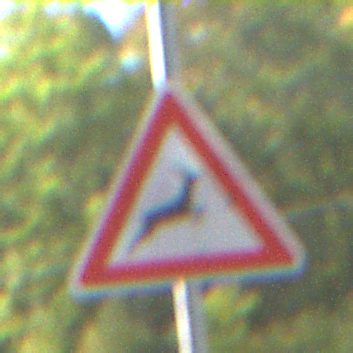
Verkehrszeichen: WildwechselLinks
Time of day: MorningAfternoon
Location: Outdoor (Suburban)
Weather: Clear
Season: NotSpecified
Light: Natural